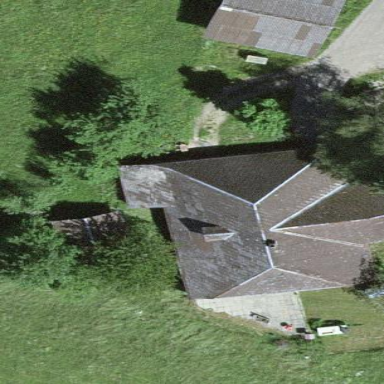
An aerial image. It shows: Farm building.